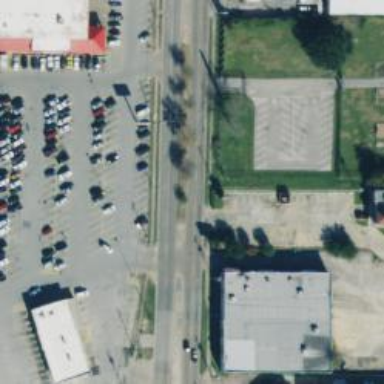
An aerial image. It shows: Parking space is available.